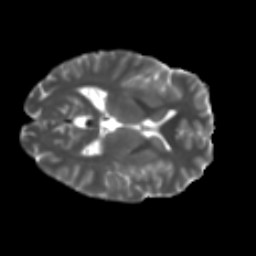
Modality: T2w
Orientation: axial
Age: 22
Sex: male
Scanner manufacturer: ge
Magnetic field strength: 3 T
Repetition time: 7.8 s
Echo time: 0.0606 s